Question: I placed two 'div's with a class 'span6' withing one 'div' with class 'row'. But as you can see in the screenshot the second 'div.span6' goes to a new line instead of float to the right of the previous 'div.span6':

As you can see the width of the 'div.span6' is 1130 pixels (seams like to be a full width of the parent).
Could you make clear what can be wrong?
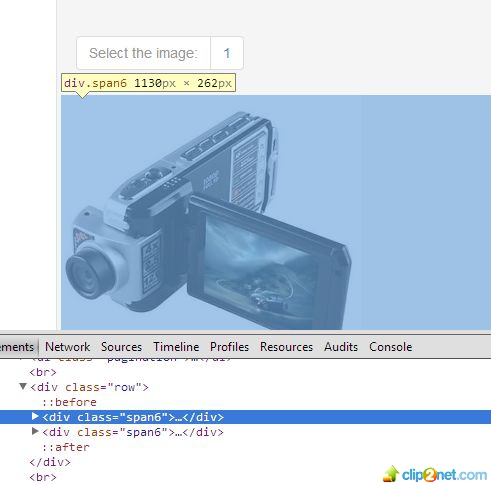
Answer: What version of bootstrap are you using? Since Bootstrap 3 the grid system changed, and you should use for example col-sm-6.
Here's the latest grid system documentation <URL>